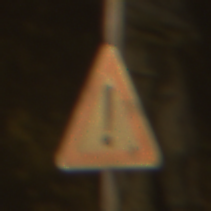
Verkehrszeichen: Gefahrenstelle
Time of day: Night
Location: Outdoor (Urban)
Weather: Clear
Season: NotSpecified
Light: Artificial